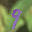
Label: 9